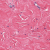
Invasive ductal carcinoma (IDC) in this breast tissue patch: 0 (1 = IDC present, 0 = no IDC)